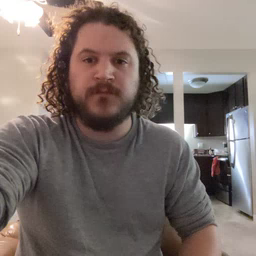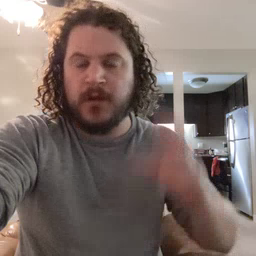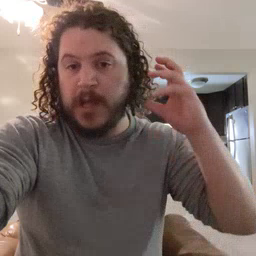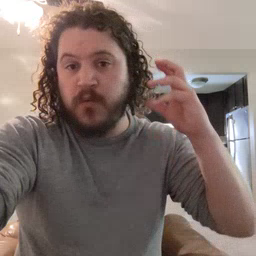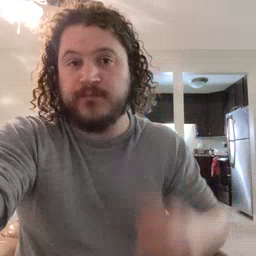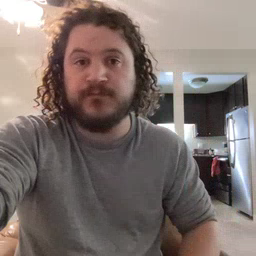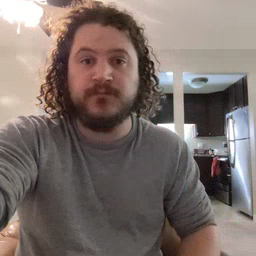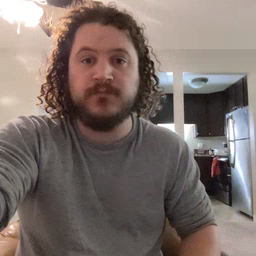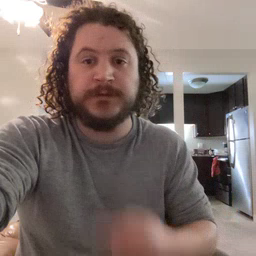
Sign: radio